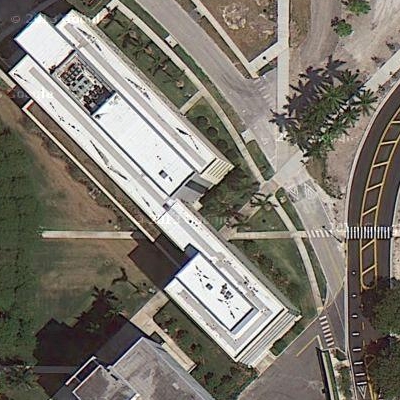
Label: cIndustry